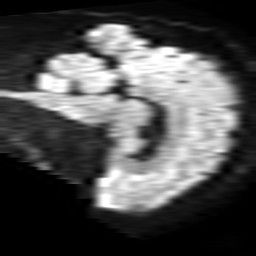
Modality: TRACE
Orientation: sagittal
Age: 38
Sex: male
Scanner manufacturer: philips
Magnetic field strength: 1.5 T
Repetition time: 4.6 s
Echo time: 0.07505 s